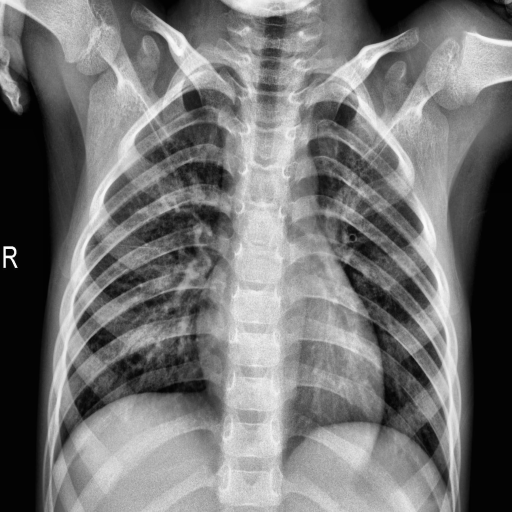
Finding: PNEUMONIA